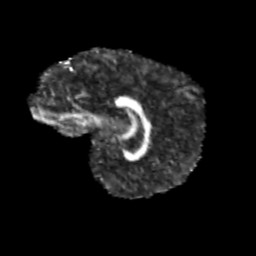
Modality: FA
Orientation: sagittal
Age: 13
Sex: female
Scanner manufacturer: siemens
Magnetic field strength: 3 T
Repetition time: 3.8 s
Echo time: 0.07 s